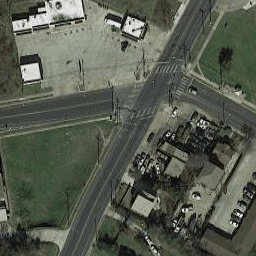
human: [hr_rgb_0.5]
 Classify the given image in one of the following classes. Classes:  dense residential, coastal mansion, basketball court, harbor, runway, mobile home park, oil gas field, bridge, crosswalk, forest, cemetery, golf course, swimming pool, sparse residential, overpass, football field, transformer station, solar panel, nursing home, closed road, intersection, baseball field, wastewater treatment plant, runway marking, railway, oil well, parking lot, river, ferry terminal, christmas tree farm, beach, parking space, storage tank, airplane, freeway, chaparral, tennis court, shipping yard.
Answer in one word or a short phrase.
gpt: intersection